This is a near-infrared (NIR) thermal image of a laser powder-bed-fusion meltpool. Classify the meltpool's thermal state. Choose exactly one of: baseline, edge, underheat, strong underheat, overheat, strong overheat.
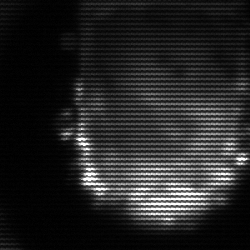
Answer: baseline